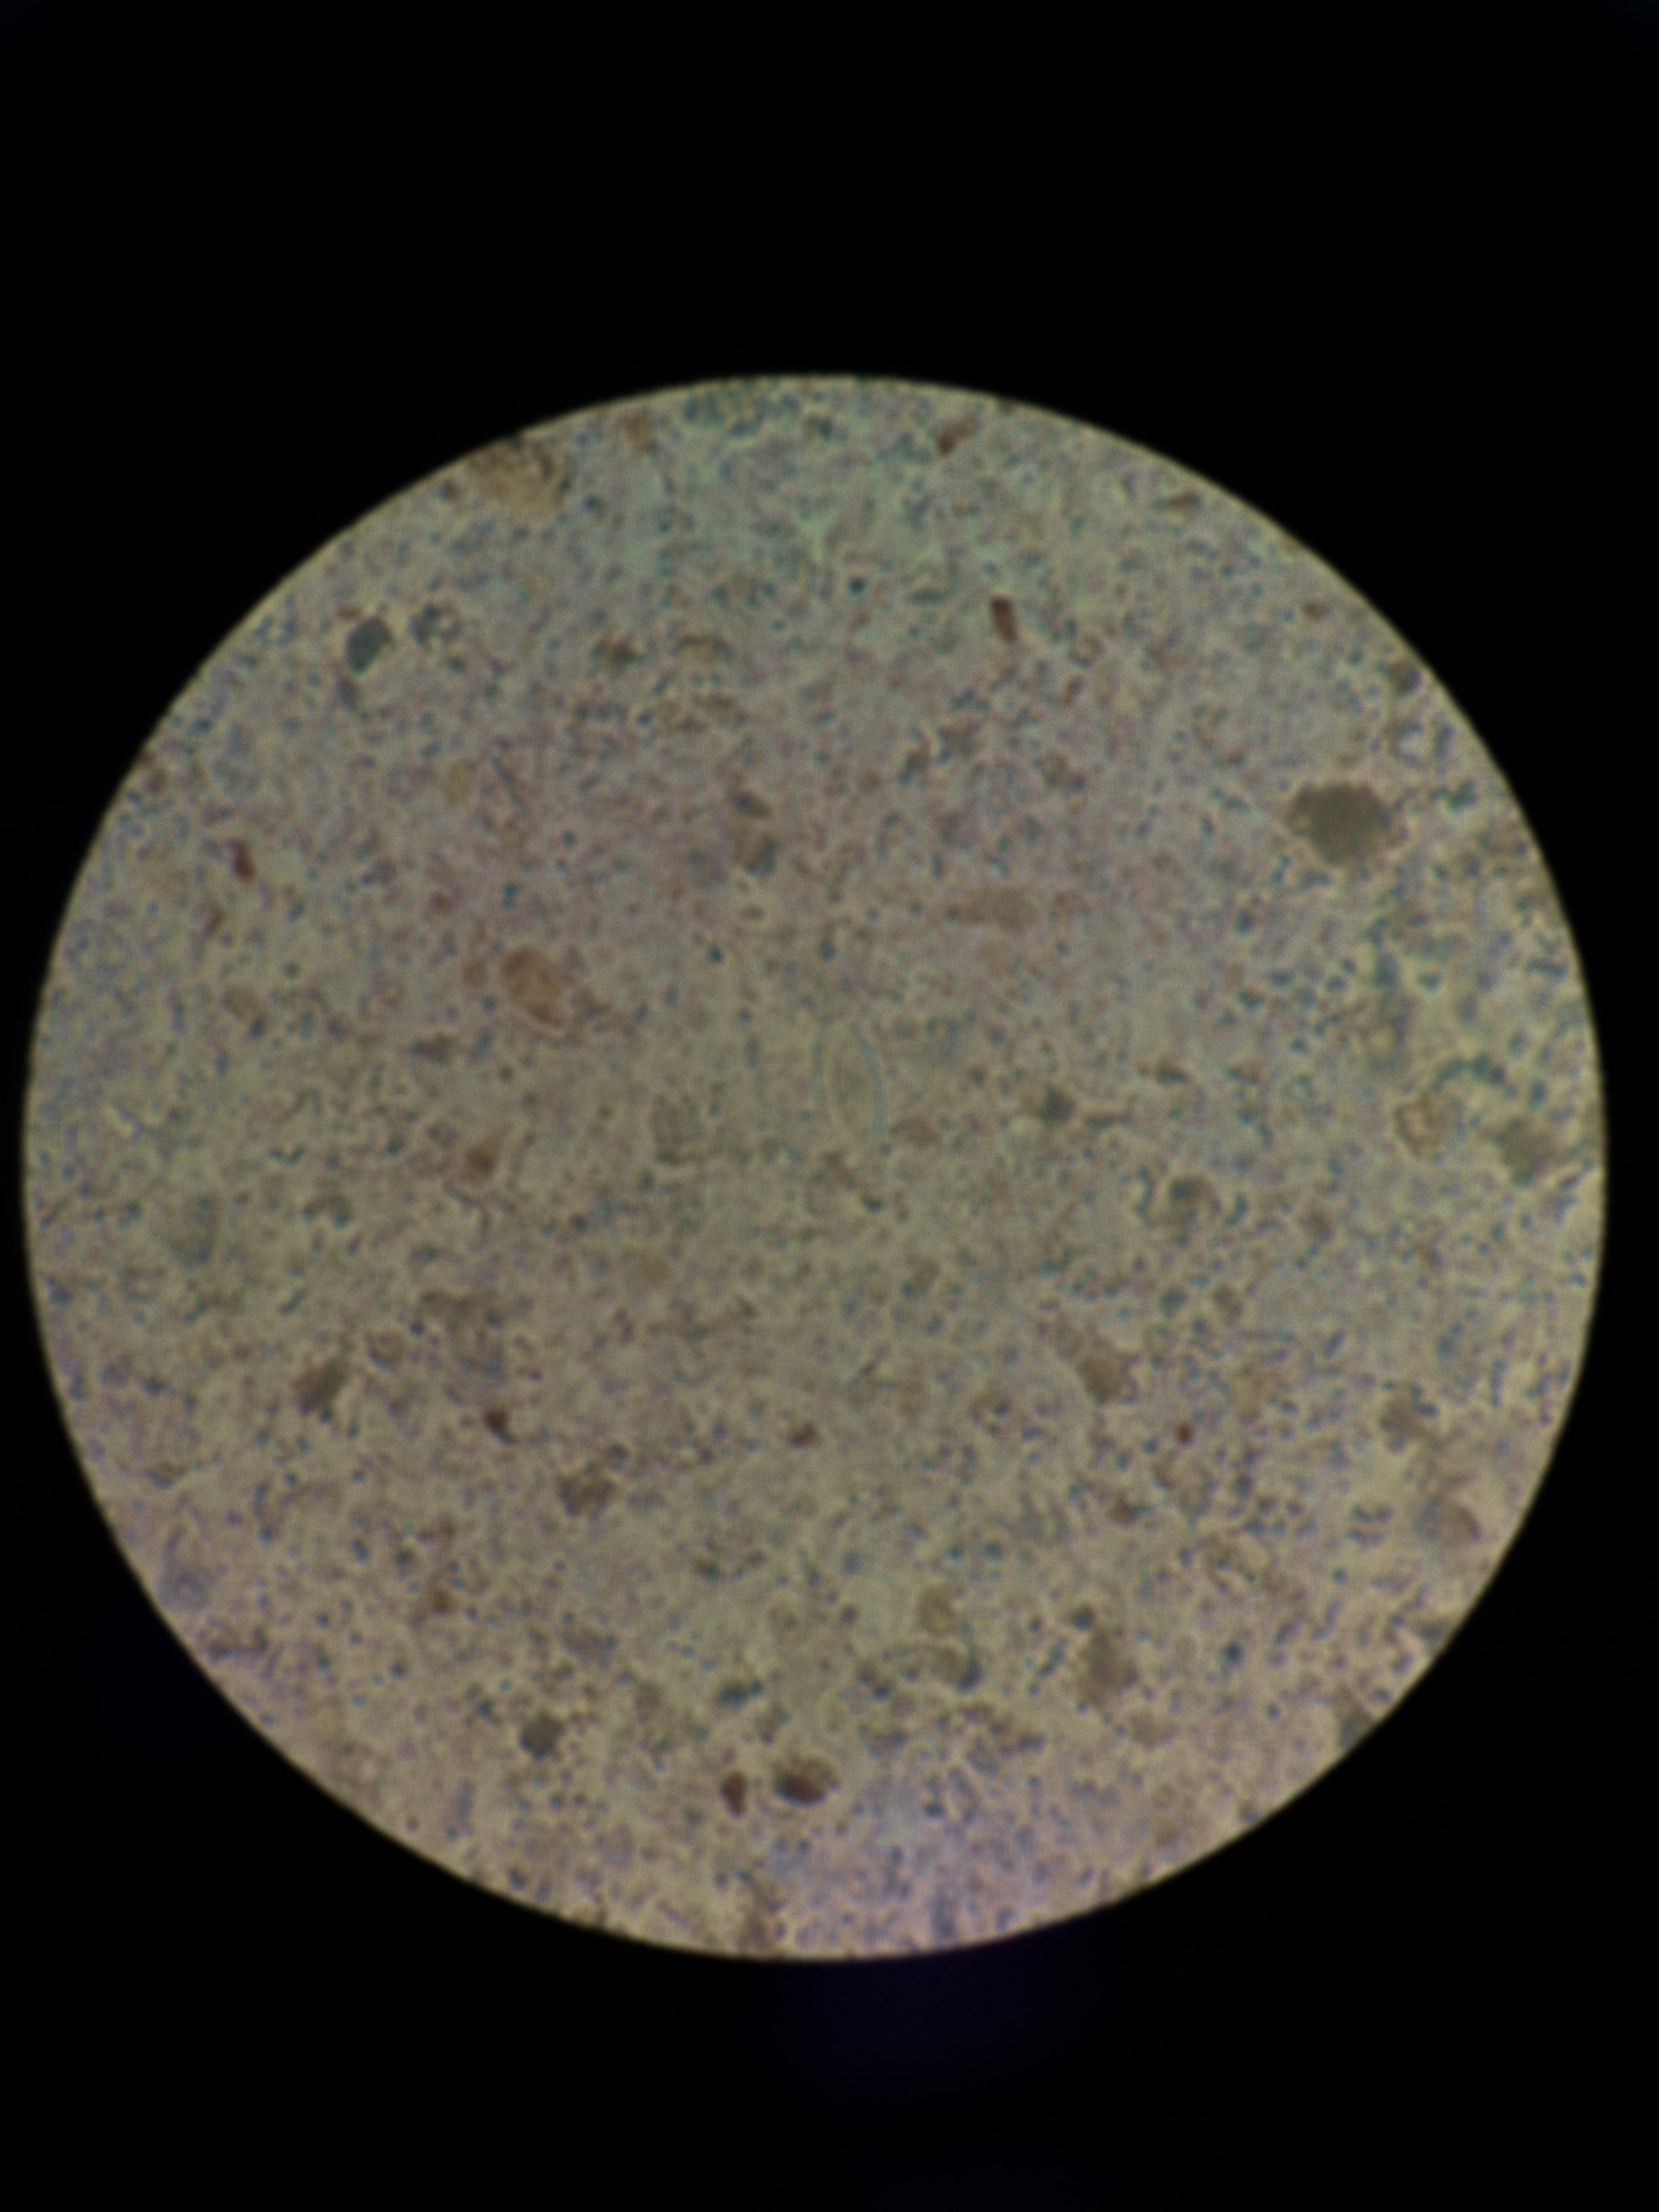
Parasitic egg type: Enterobius vermicularis